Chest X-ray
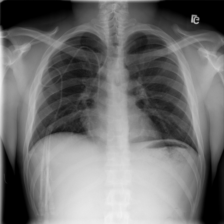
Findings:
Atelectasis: negative
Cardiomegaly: negative
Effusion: negative
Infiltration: negative
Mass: negative
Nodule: negative
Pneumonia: negative
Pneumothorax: negative
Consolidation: negative
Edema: negative
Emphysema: negative
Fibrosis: negative
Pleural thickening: negative
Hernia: negative